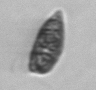
Label: Euglena